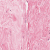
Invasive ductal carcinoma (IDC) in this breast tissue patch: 0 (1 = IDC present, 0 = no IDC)